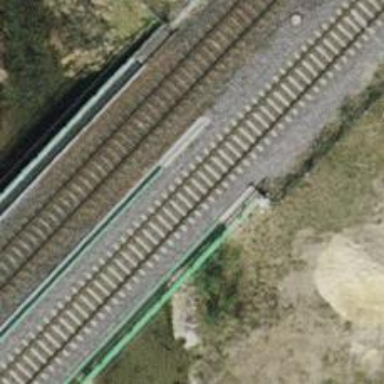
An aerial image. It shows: Railway bridge with electrified tracks and single rail.